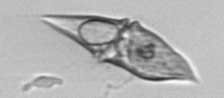
Label: Gyrodinium